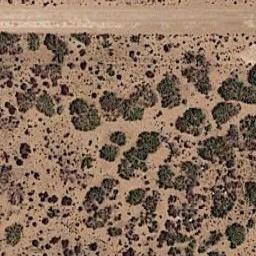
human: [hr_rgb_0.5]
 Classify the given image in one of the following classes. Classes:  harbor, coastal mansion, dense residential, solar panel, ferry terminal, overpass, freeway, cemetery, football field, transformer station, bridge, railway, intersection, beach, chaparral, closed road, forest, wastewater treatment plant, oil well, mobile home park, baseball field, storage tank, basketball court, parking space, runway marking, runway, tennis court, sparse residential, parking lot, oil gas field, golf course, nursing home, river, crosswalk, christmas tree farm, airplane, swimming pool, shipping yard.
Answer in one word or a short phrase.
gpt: chaparral